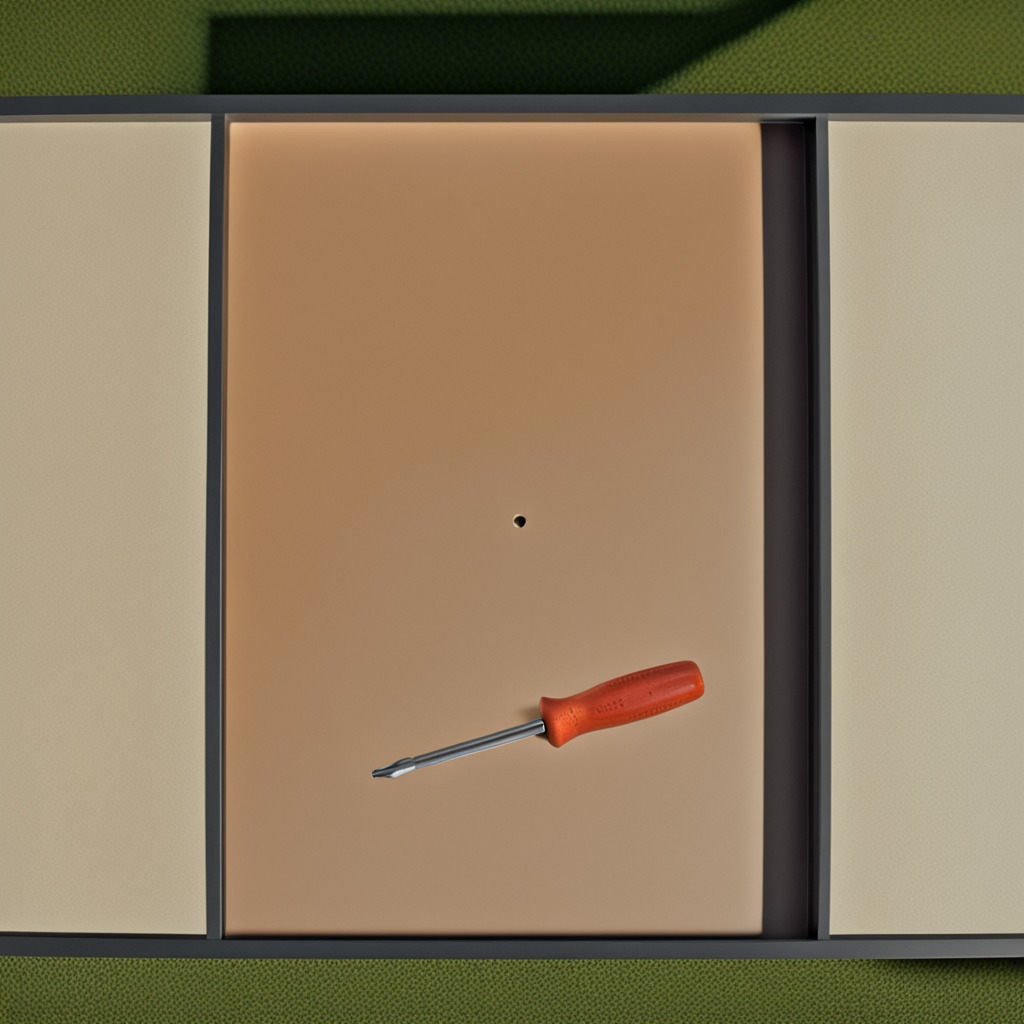
A screwdriver lies on a textured surface.